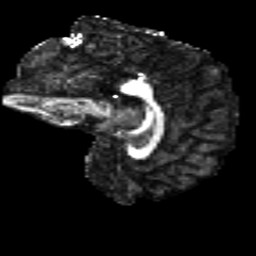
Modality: FA
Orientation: sagittal
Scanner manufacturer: siemens
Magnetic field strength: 3 T
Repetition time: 4.16 s
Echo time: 0.0806 s